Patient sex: M
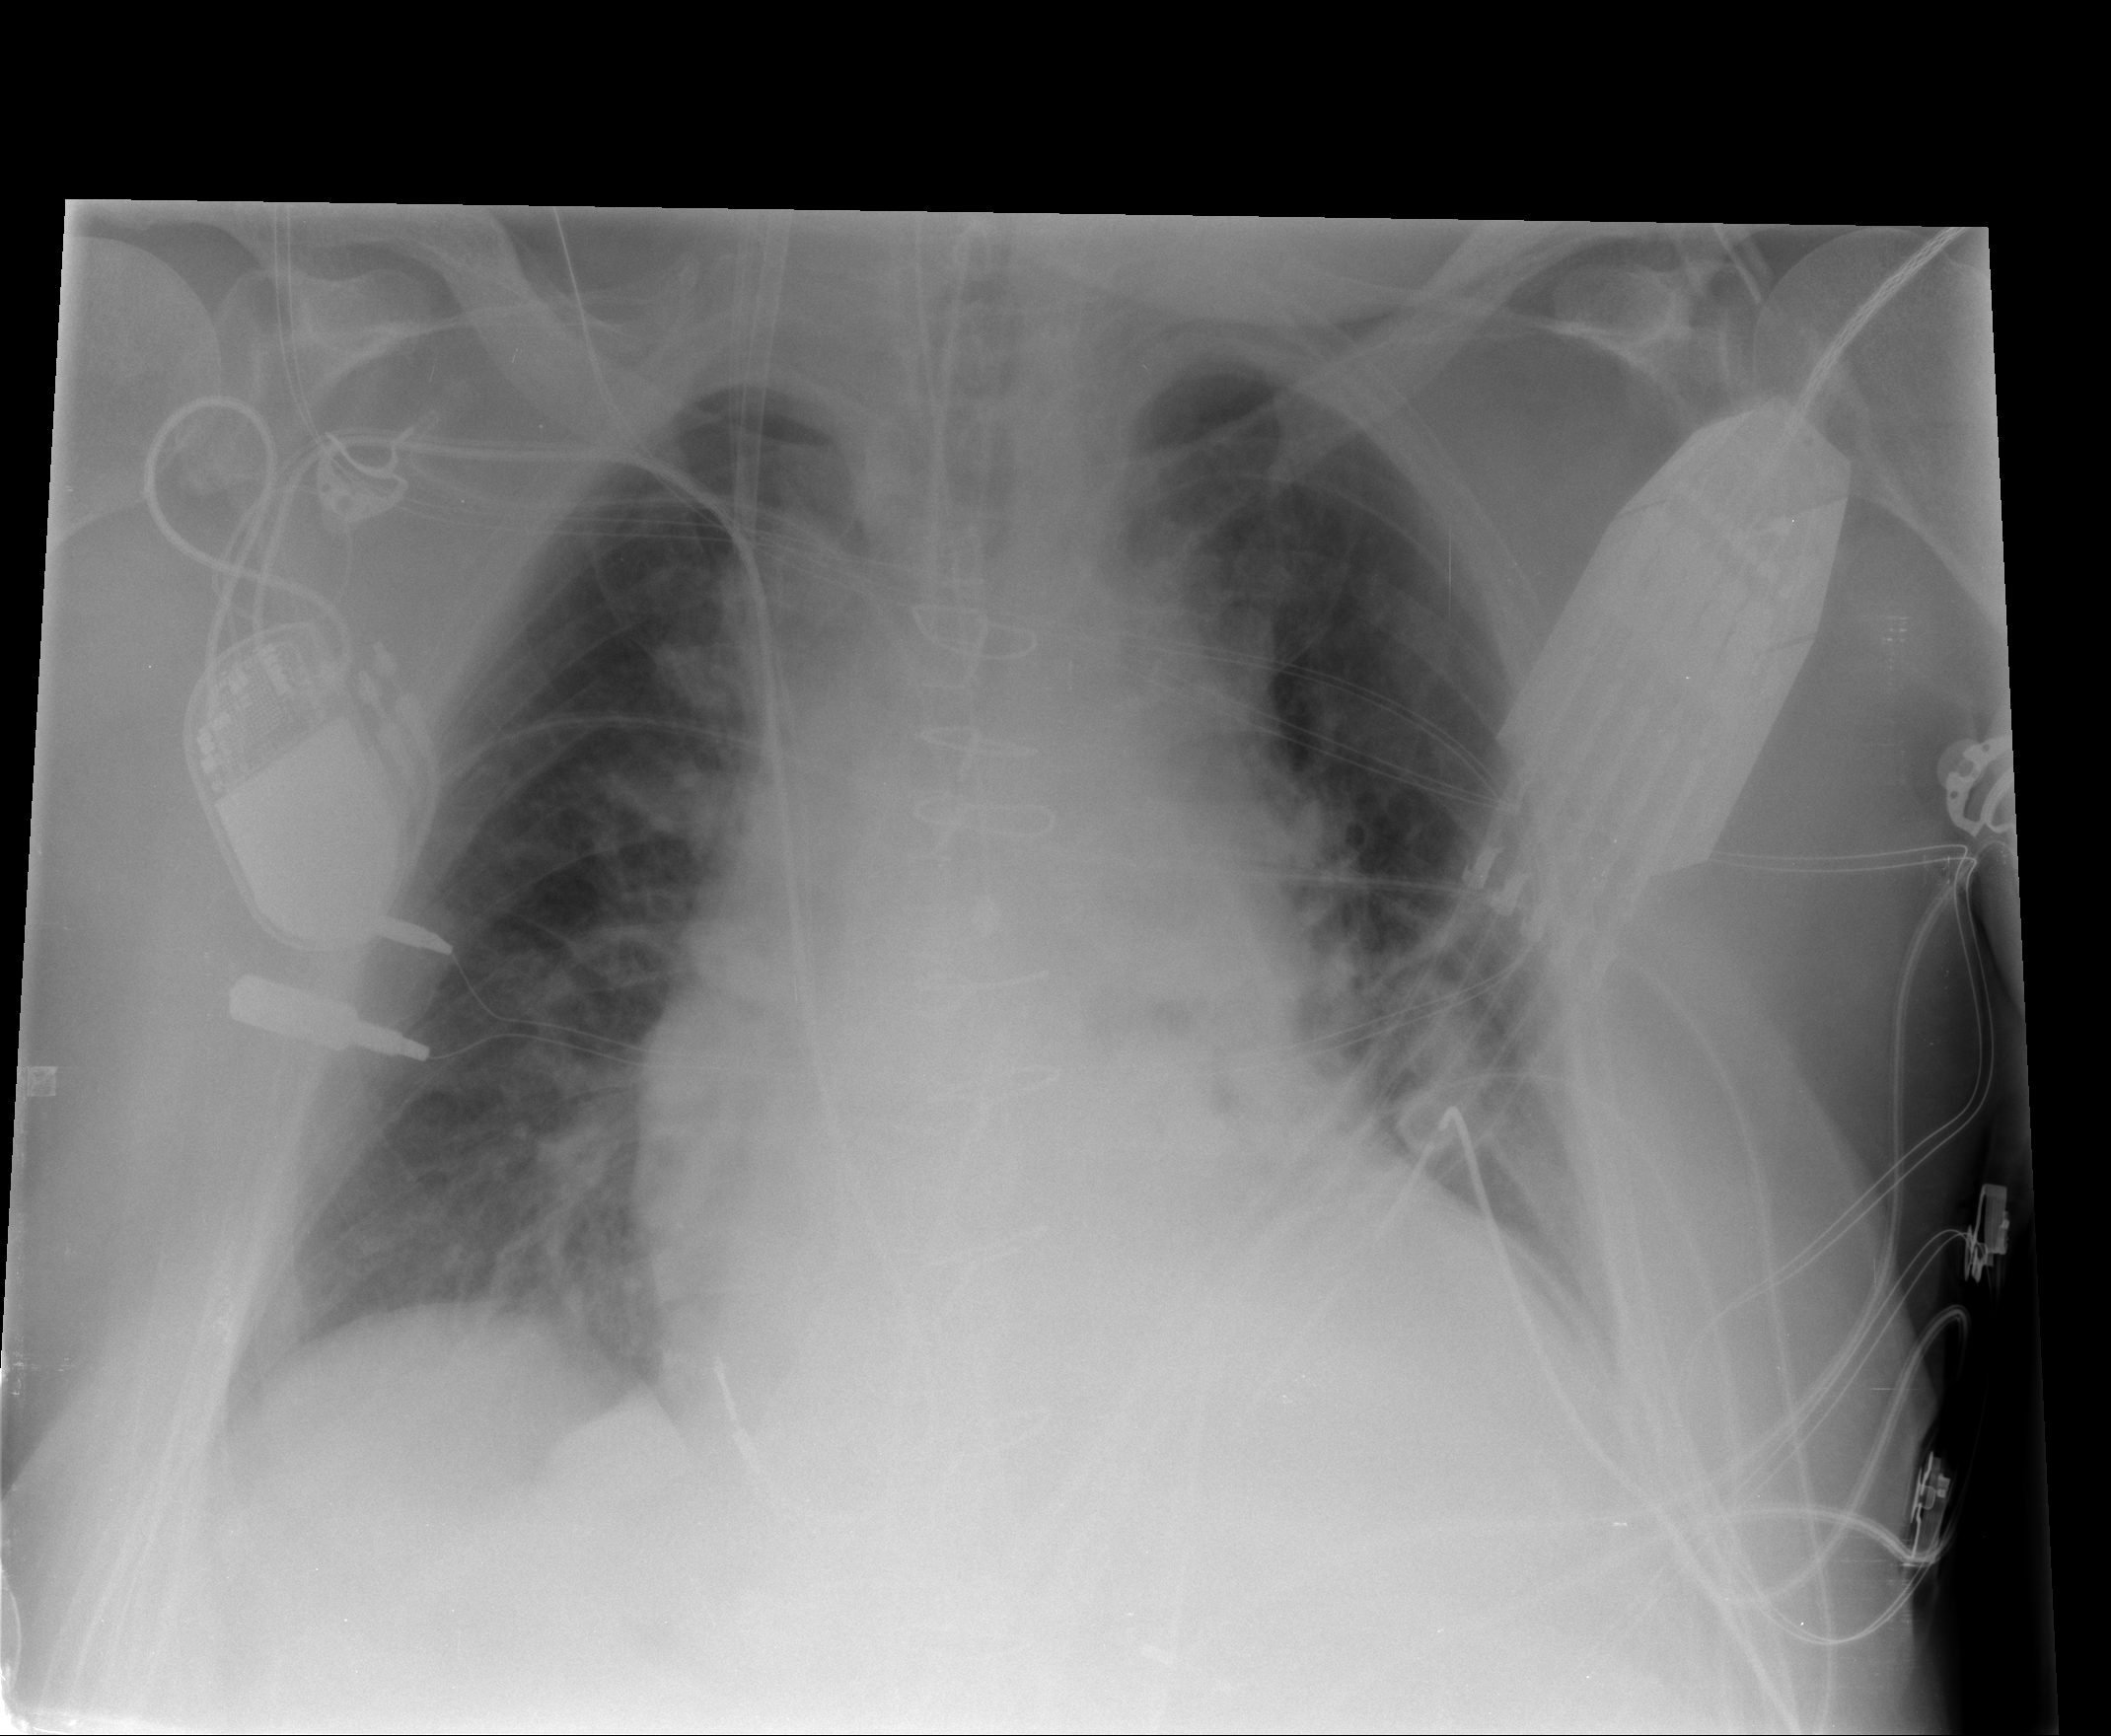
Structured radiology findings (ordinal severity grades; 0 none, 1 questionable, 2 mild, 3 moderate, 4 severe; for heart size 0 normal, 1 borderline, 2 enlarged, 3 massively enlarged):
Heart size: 2
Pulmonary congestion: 3
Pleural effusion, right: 0
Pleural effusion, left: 0
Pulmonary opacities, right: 1
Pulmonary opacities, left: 2
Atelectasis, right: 0
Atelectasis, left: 1